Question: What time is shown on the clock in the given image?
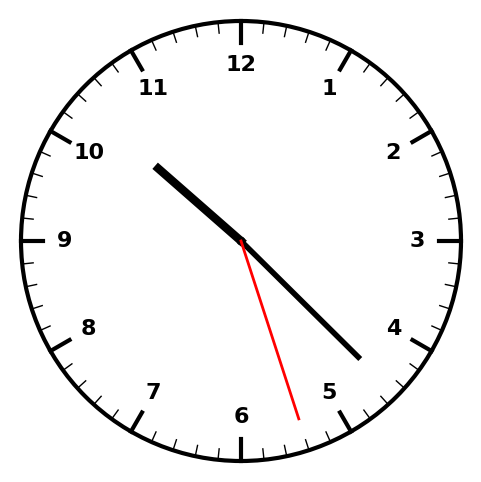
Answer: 10:22:27